Interaction volume radius: 5 \u00c5
Interaction volume height: 10 \u00c5
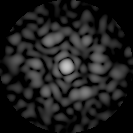
Disorder parameter: 0.6709